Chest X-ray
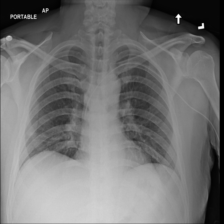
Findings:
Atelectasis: negative
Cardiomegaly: negative
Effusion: negative
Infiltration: negative
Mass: negative
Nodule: negative
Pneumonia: negative
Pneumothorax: negative
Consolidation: negative
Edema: negative
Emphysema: negative
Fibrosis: negative
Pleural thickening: negative
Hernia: negative